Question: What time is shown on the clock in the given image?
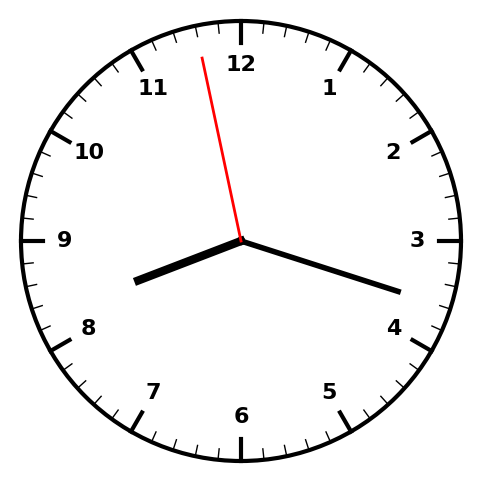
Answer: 08:17:58